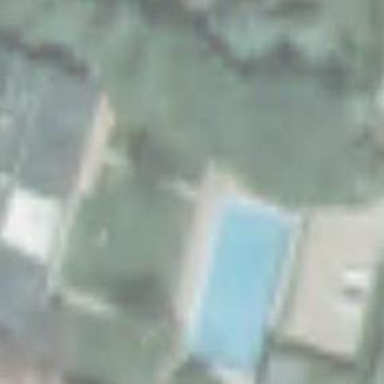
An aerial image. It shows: Swimming pool located in leisure land.